Field crop: tomato
Growth stage: 2
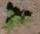
Species: solanum